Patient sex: F
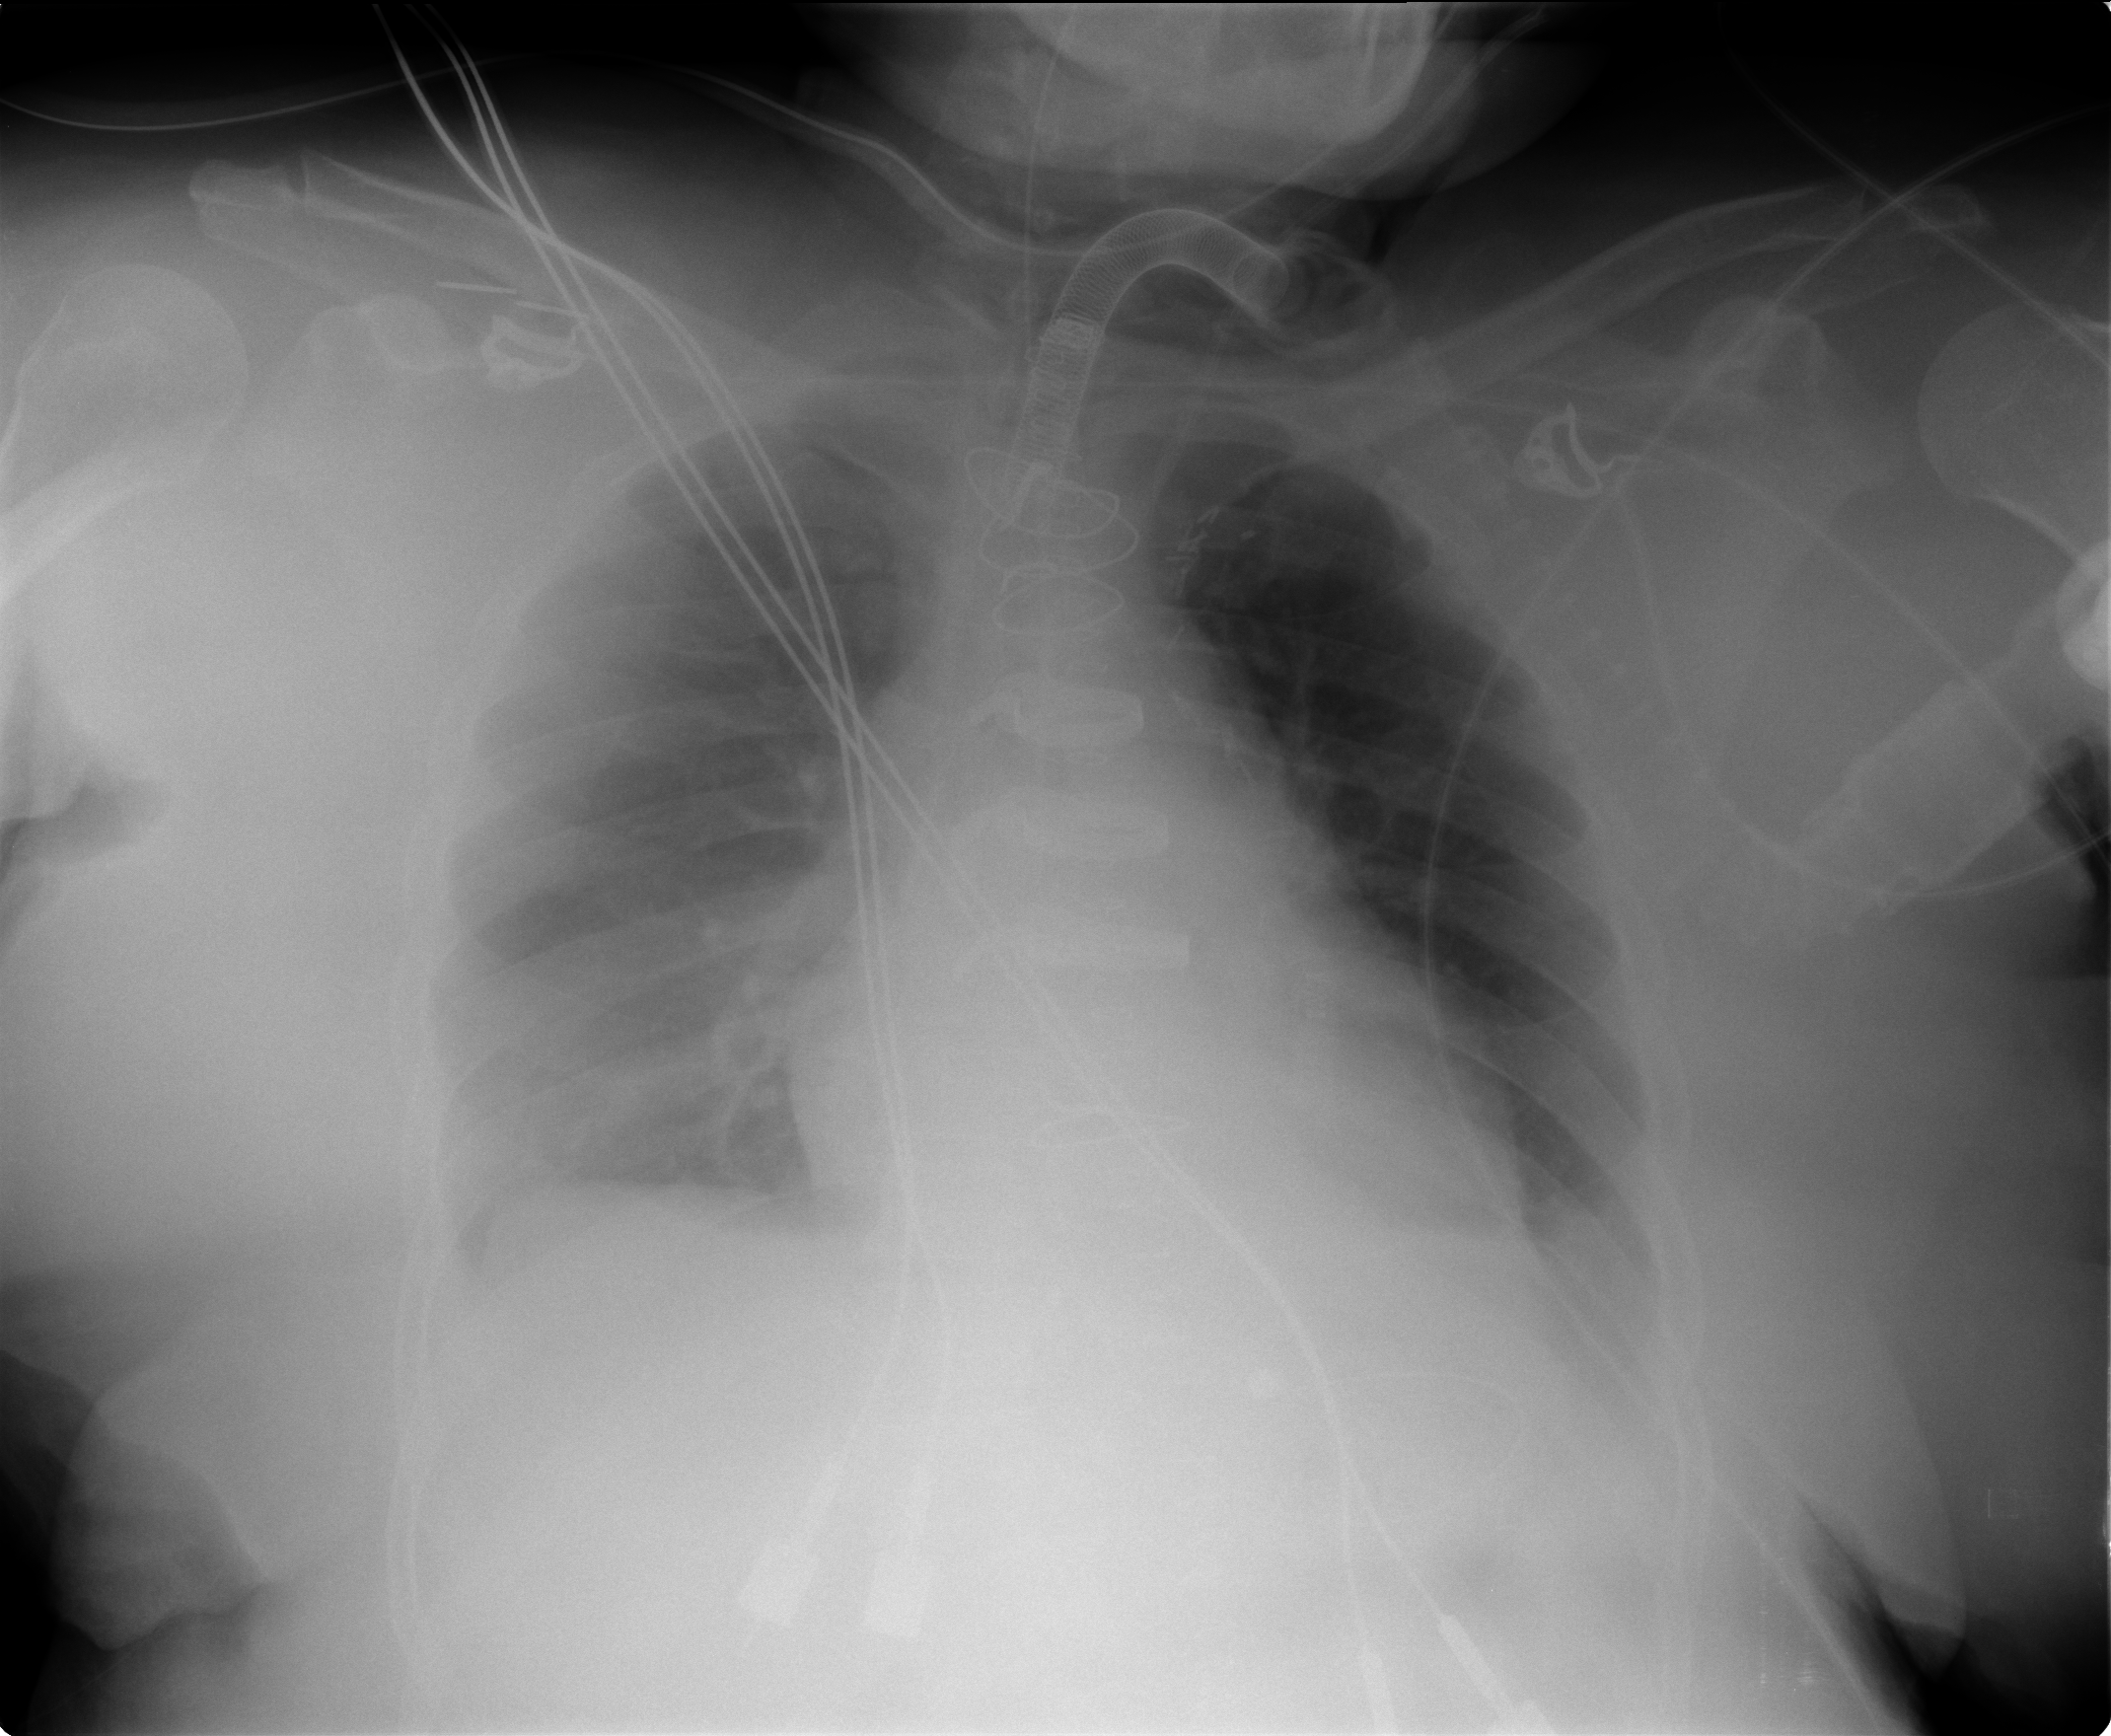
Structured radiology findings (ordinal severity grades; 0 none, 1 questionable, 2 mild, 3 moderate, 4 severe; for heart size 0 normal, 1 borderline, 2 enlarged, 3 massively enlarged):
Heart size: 1
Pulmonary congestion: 0
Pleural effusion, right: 2
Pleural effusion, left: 1
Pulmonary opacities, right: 0
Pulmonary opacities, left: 0
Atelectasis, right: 2
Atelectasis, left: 1